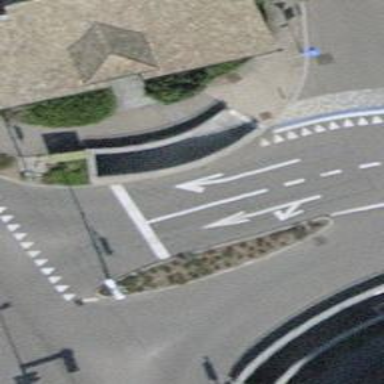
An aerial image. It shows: Road with steps.